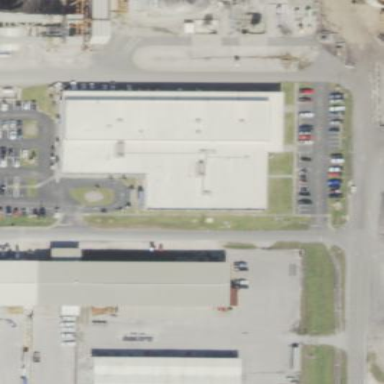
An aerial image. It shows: Industrial building.